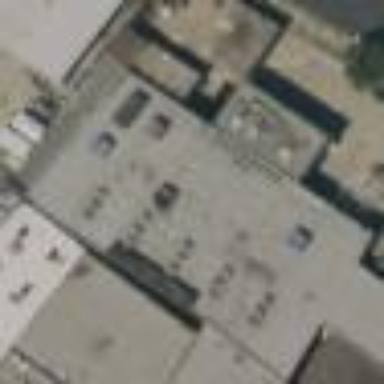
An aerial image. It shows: Industrial building.